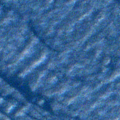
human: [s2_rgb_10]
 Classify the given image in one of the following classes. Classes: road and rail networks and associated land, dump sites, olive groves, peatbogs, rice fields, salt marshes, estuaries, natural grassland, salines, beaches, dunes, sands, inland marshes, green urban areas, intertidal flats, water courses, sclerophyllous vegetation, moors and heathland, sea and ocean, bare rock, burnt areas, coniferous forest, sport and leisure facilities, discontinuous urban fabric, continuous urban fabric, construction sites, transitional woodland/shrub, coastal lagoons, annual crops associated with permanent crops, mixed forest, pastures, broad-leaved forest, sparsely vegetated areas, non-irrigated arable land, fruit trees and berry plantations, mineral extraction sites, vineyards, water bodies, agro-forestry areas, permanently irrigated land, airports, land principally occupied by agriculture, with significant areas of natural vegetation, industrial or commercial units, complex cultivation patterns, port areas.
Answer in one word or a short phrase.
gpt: sea and ocean